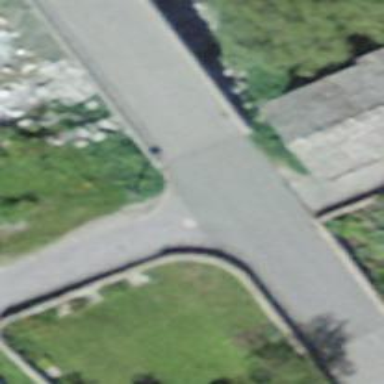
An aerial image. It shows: Unclassified road on asphalt surface with bridge.